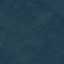
Land use / land cover class: Forest